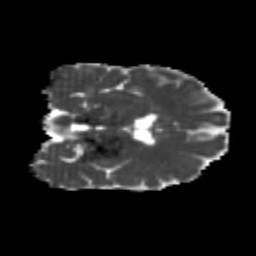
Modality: MD
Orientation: coronal
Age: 22
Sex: female
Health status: healthy
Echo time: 0.074 s